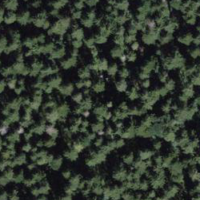
EUNIS habitat code: 43
Species observed at this site:
Neottia nidus-avis
Salvia pratensis
Sciurus vulgaris